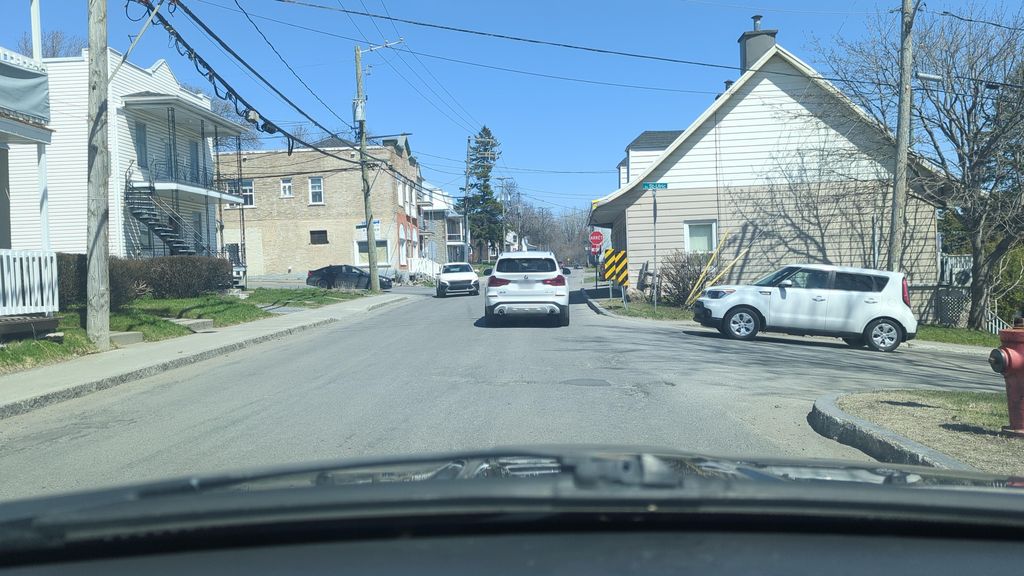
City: quebec_city